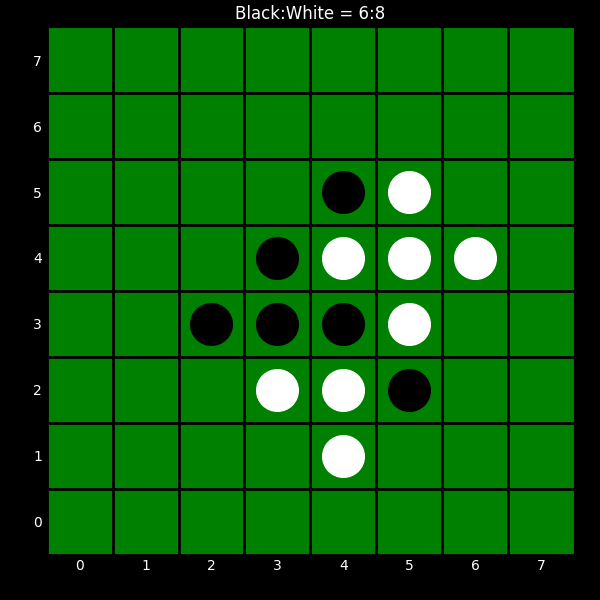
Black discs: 6
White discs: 8